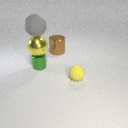
small green metal cylinder to the left of large brown metal cylinder